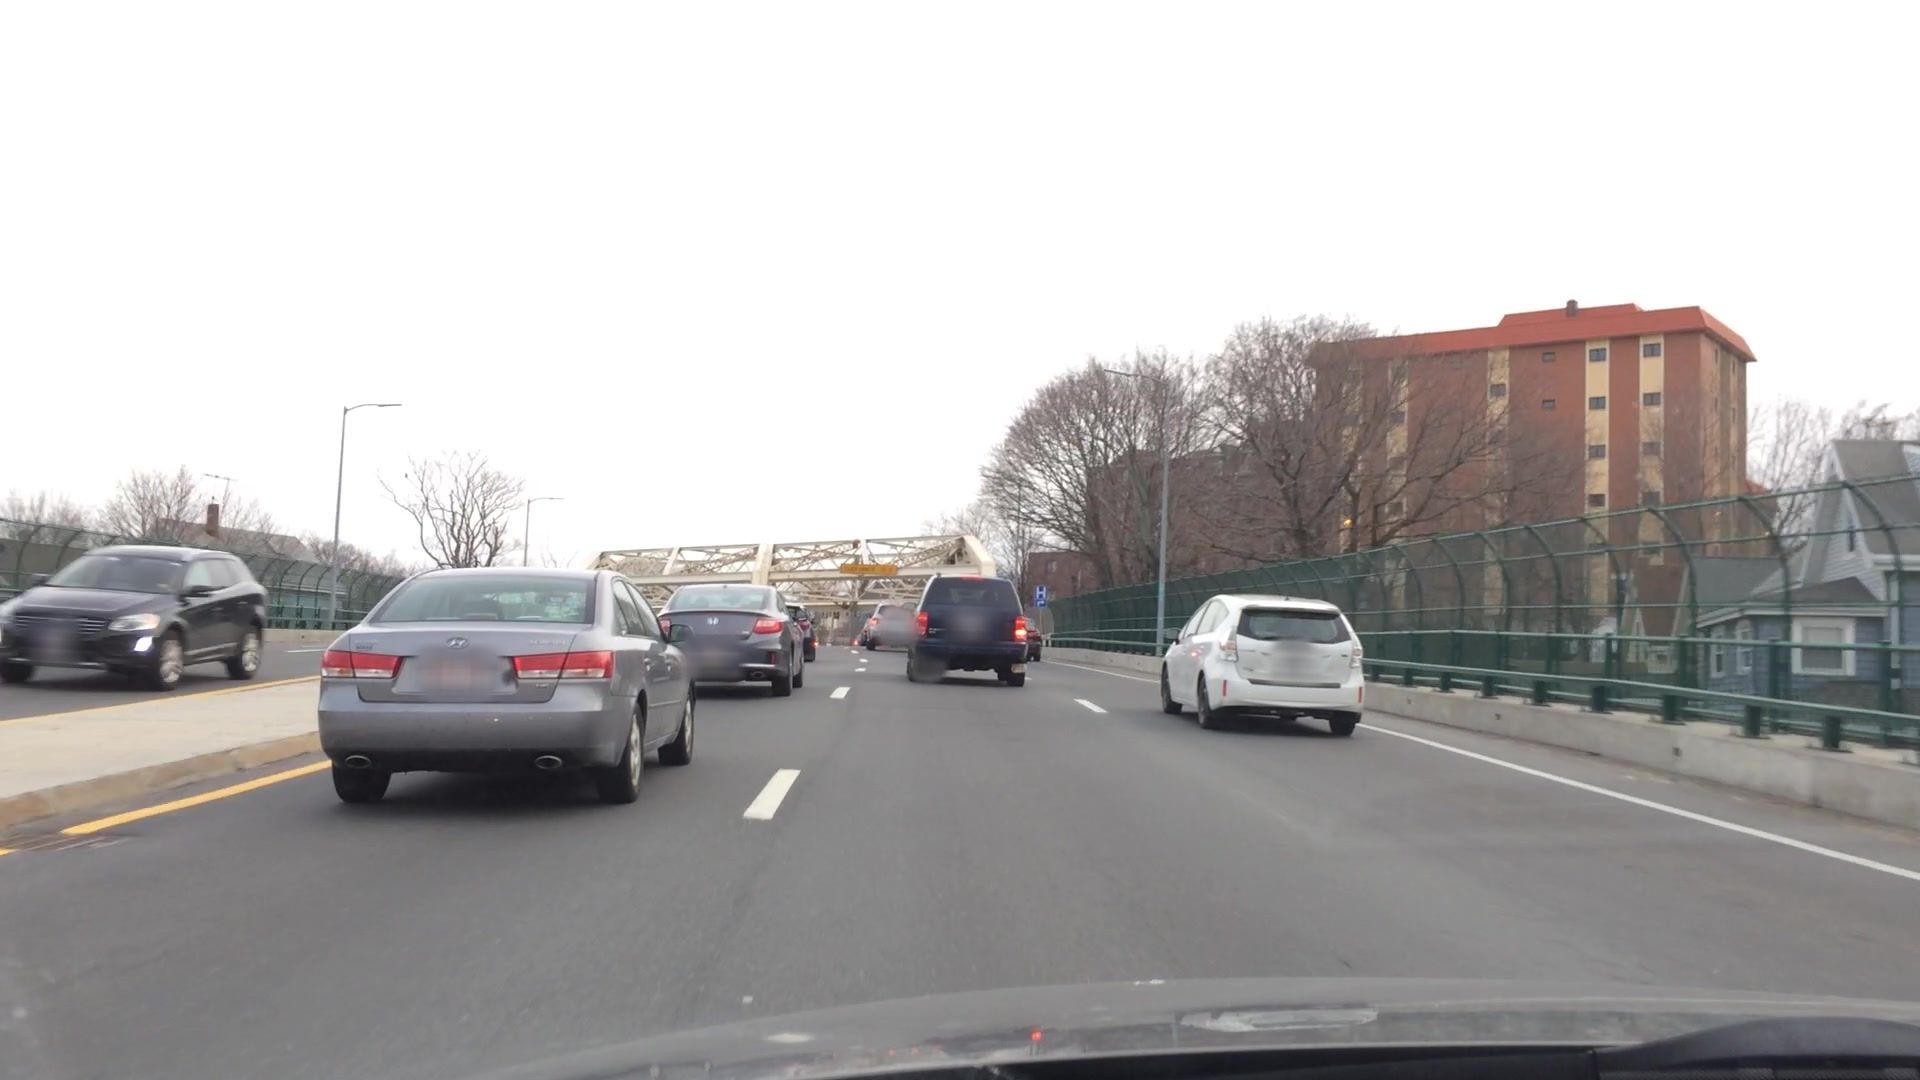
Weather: cloudy
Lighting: day
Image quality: slightly poor
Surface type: driving surface
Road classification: trunk
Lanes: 3
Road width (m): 45.7
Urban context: urban centre
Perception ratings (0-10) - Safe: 7.27, Lively: 3.49, Beautiful: 5.6, Boring: 3.91, Depressing: 2.57, Wealthy: 3.89